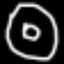
Label: donut